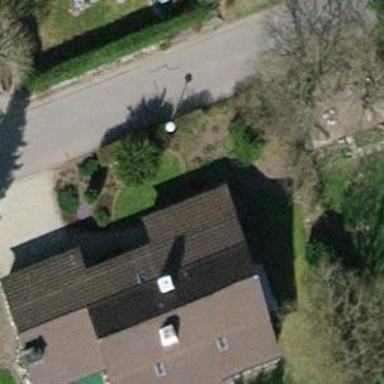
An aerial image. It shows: Detached building with gabled roof.